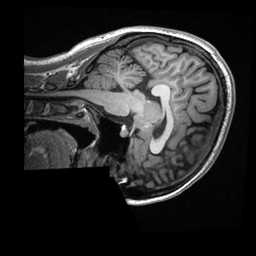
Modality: T1w
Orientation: sagittal
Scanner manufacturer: ge
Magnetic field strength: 3 T
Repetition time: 0.00766 s
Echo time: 0.002936 s